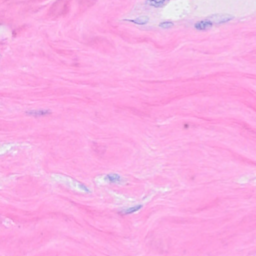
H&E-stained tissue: Breast